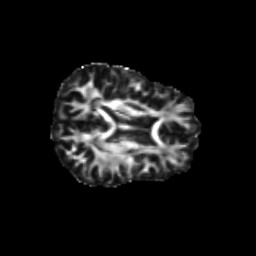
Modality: FA
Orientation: axial
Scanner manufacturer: siemens
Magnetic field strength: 3 T
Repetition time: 9.2 s
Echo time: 0.084 s